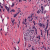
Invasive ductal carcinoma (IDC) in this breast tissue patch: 1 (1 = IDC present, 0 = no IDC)